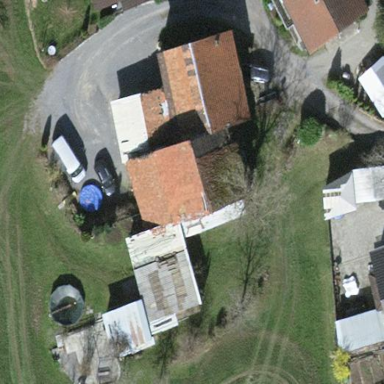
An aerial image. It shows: Simple house.